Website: lowes
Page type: address-validator
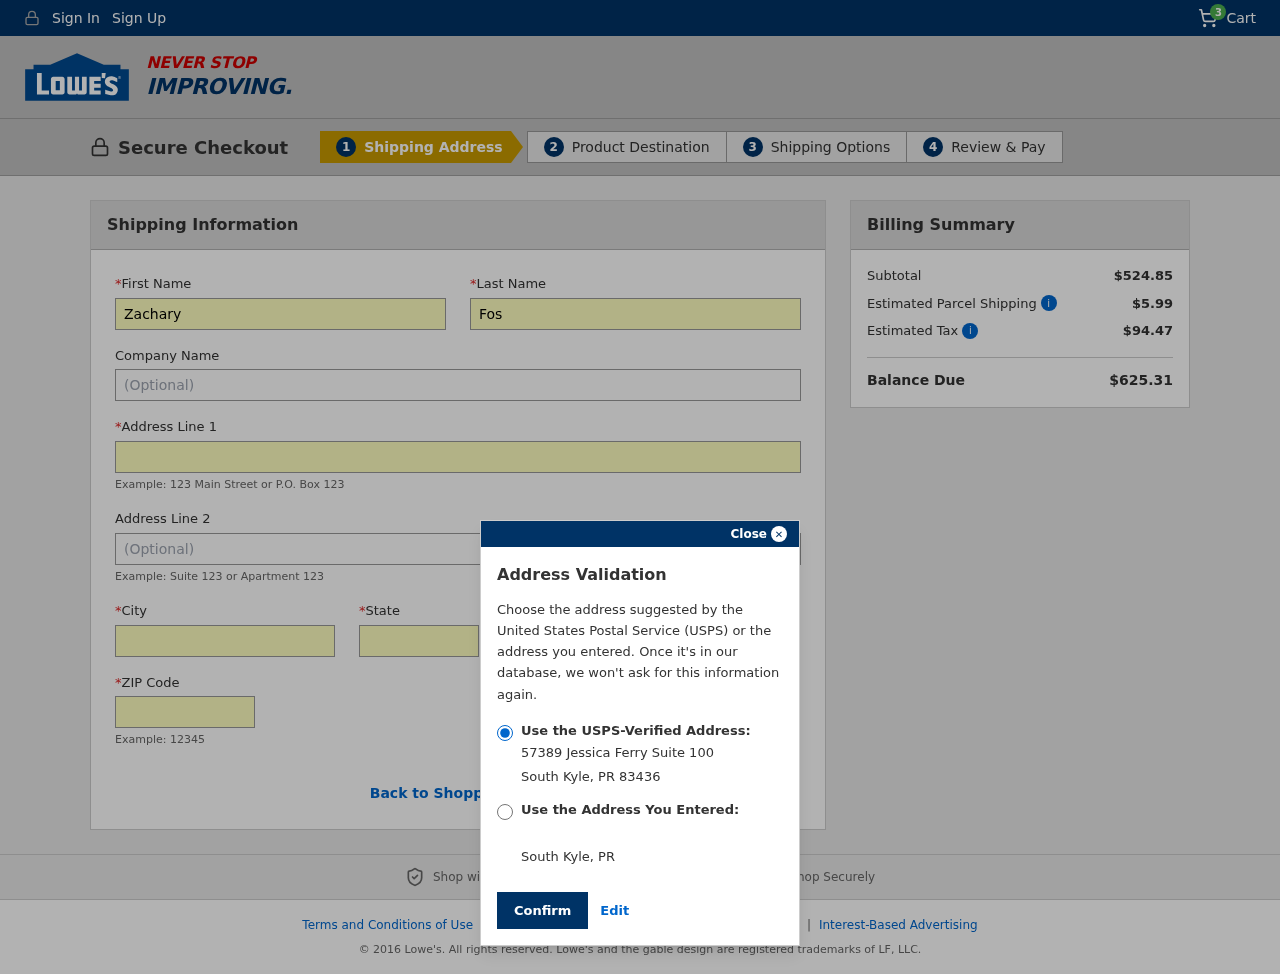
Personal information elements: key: PII_CITY
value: South Kyle
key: PII_COMPANY
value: Garcia, Bautista and Michael
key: PII_FIRSTNAME
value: Zachary
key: PII_LASTNAME
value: Foster
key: PII_POSTCODE
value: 83436
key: PII_STATE
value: PR
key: PII_STATE_ABBR
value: PR
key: PII_STREET
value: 57389 Jessica Ferry Suite 100
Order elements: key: ORDER_NUM_ITEMS
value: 3
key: ORDER_SUBTOTAL
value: $524.85
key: ORDER_SHIPPING_COST
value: $5.99
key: ORDER_TAX
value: $94.47
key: ORDER_TOTAL
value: $625.31